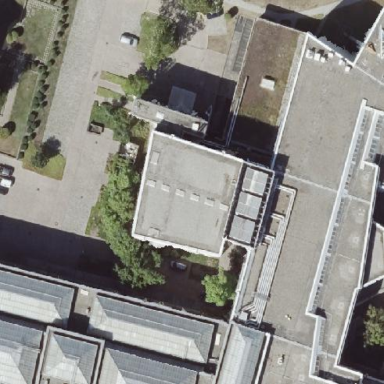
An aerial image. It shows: Building with flat grey roof made of tar paper. The building is predominantly orange in color.